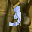
Label: 3